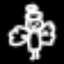
Label: angel